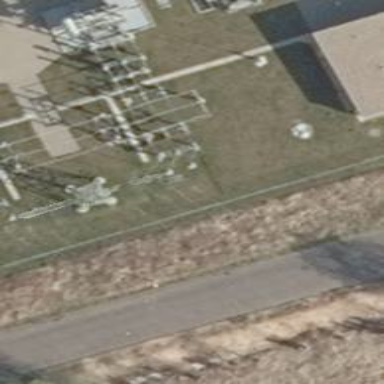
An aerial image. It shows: Three cables of power line.